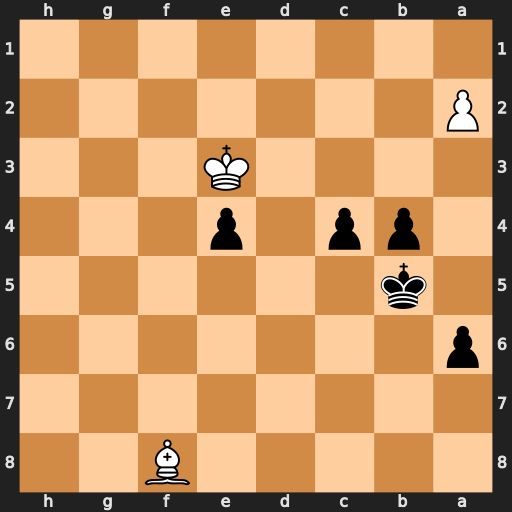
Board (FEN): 5B2/8/p7/1k6/1pp1p3/4K3/P7/8
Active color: b
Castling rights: -
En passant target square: -
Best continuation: Ka4 Kxe4 a5 Bg7 Ka3